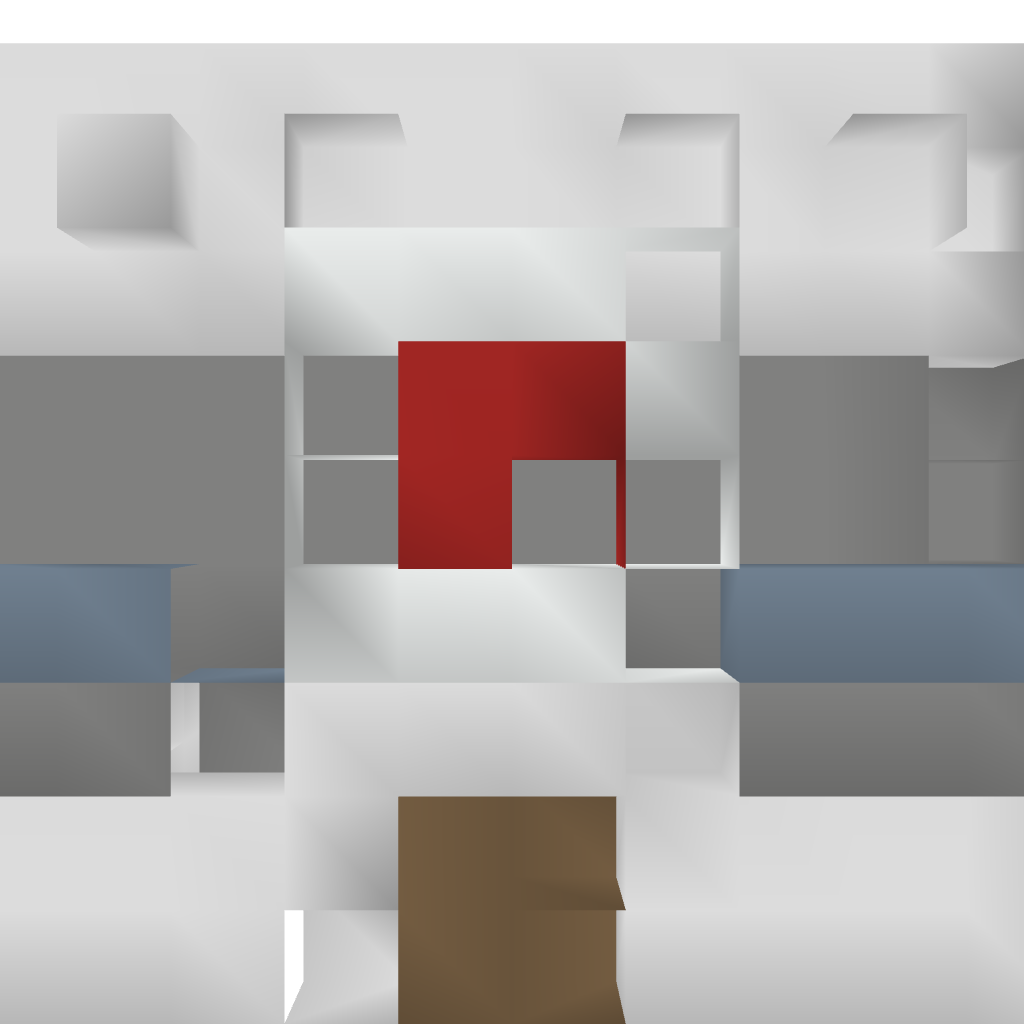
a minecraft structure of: Kingdom rush bowmen tower